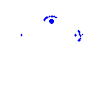
Particle: kaon